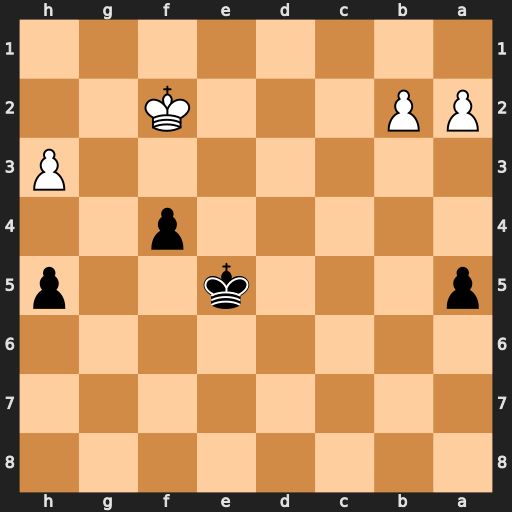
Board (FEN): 8/8/8/p3k2p/5p2/7P/PP3K2/8
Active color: b
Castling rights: -
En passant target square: -
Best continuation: Kd4 Kf3 Kd3 Kxf4 Kc2 a4 Kxb2